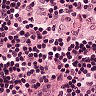
Metastatic tissue present: no